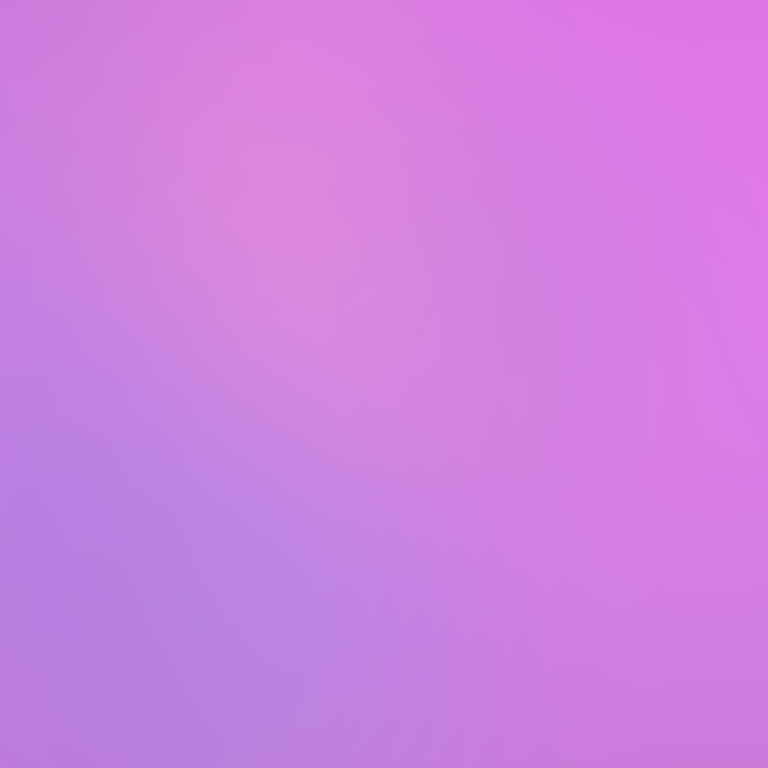
Abstract light effect, smooth gradient from soft pink to light purple, calm atmosphere, diffuse light, no room, no furniture, no objects.